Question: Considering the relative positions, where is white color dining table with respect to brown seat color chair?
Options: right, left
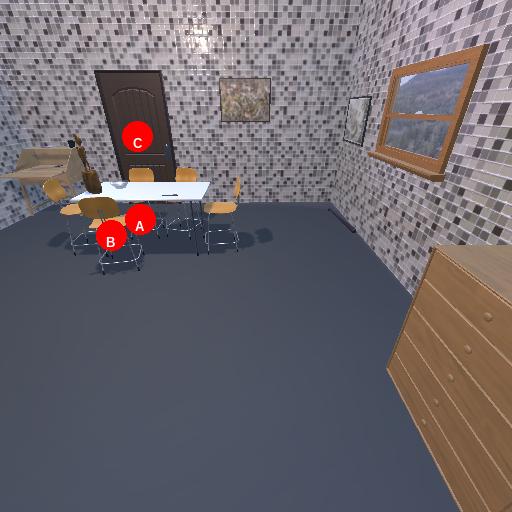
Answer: right